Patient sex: M
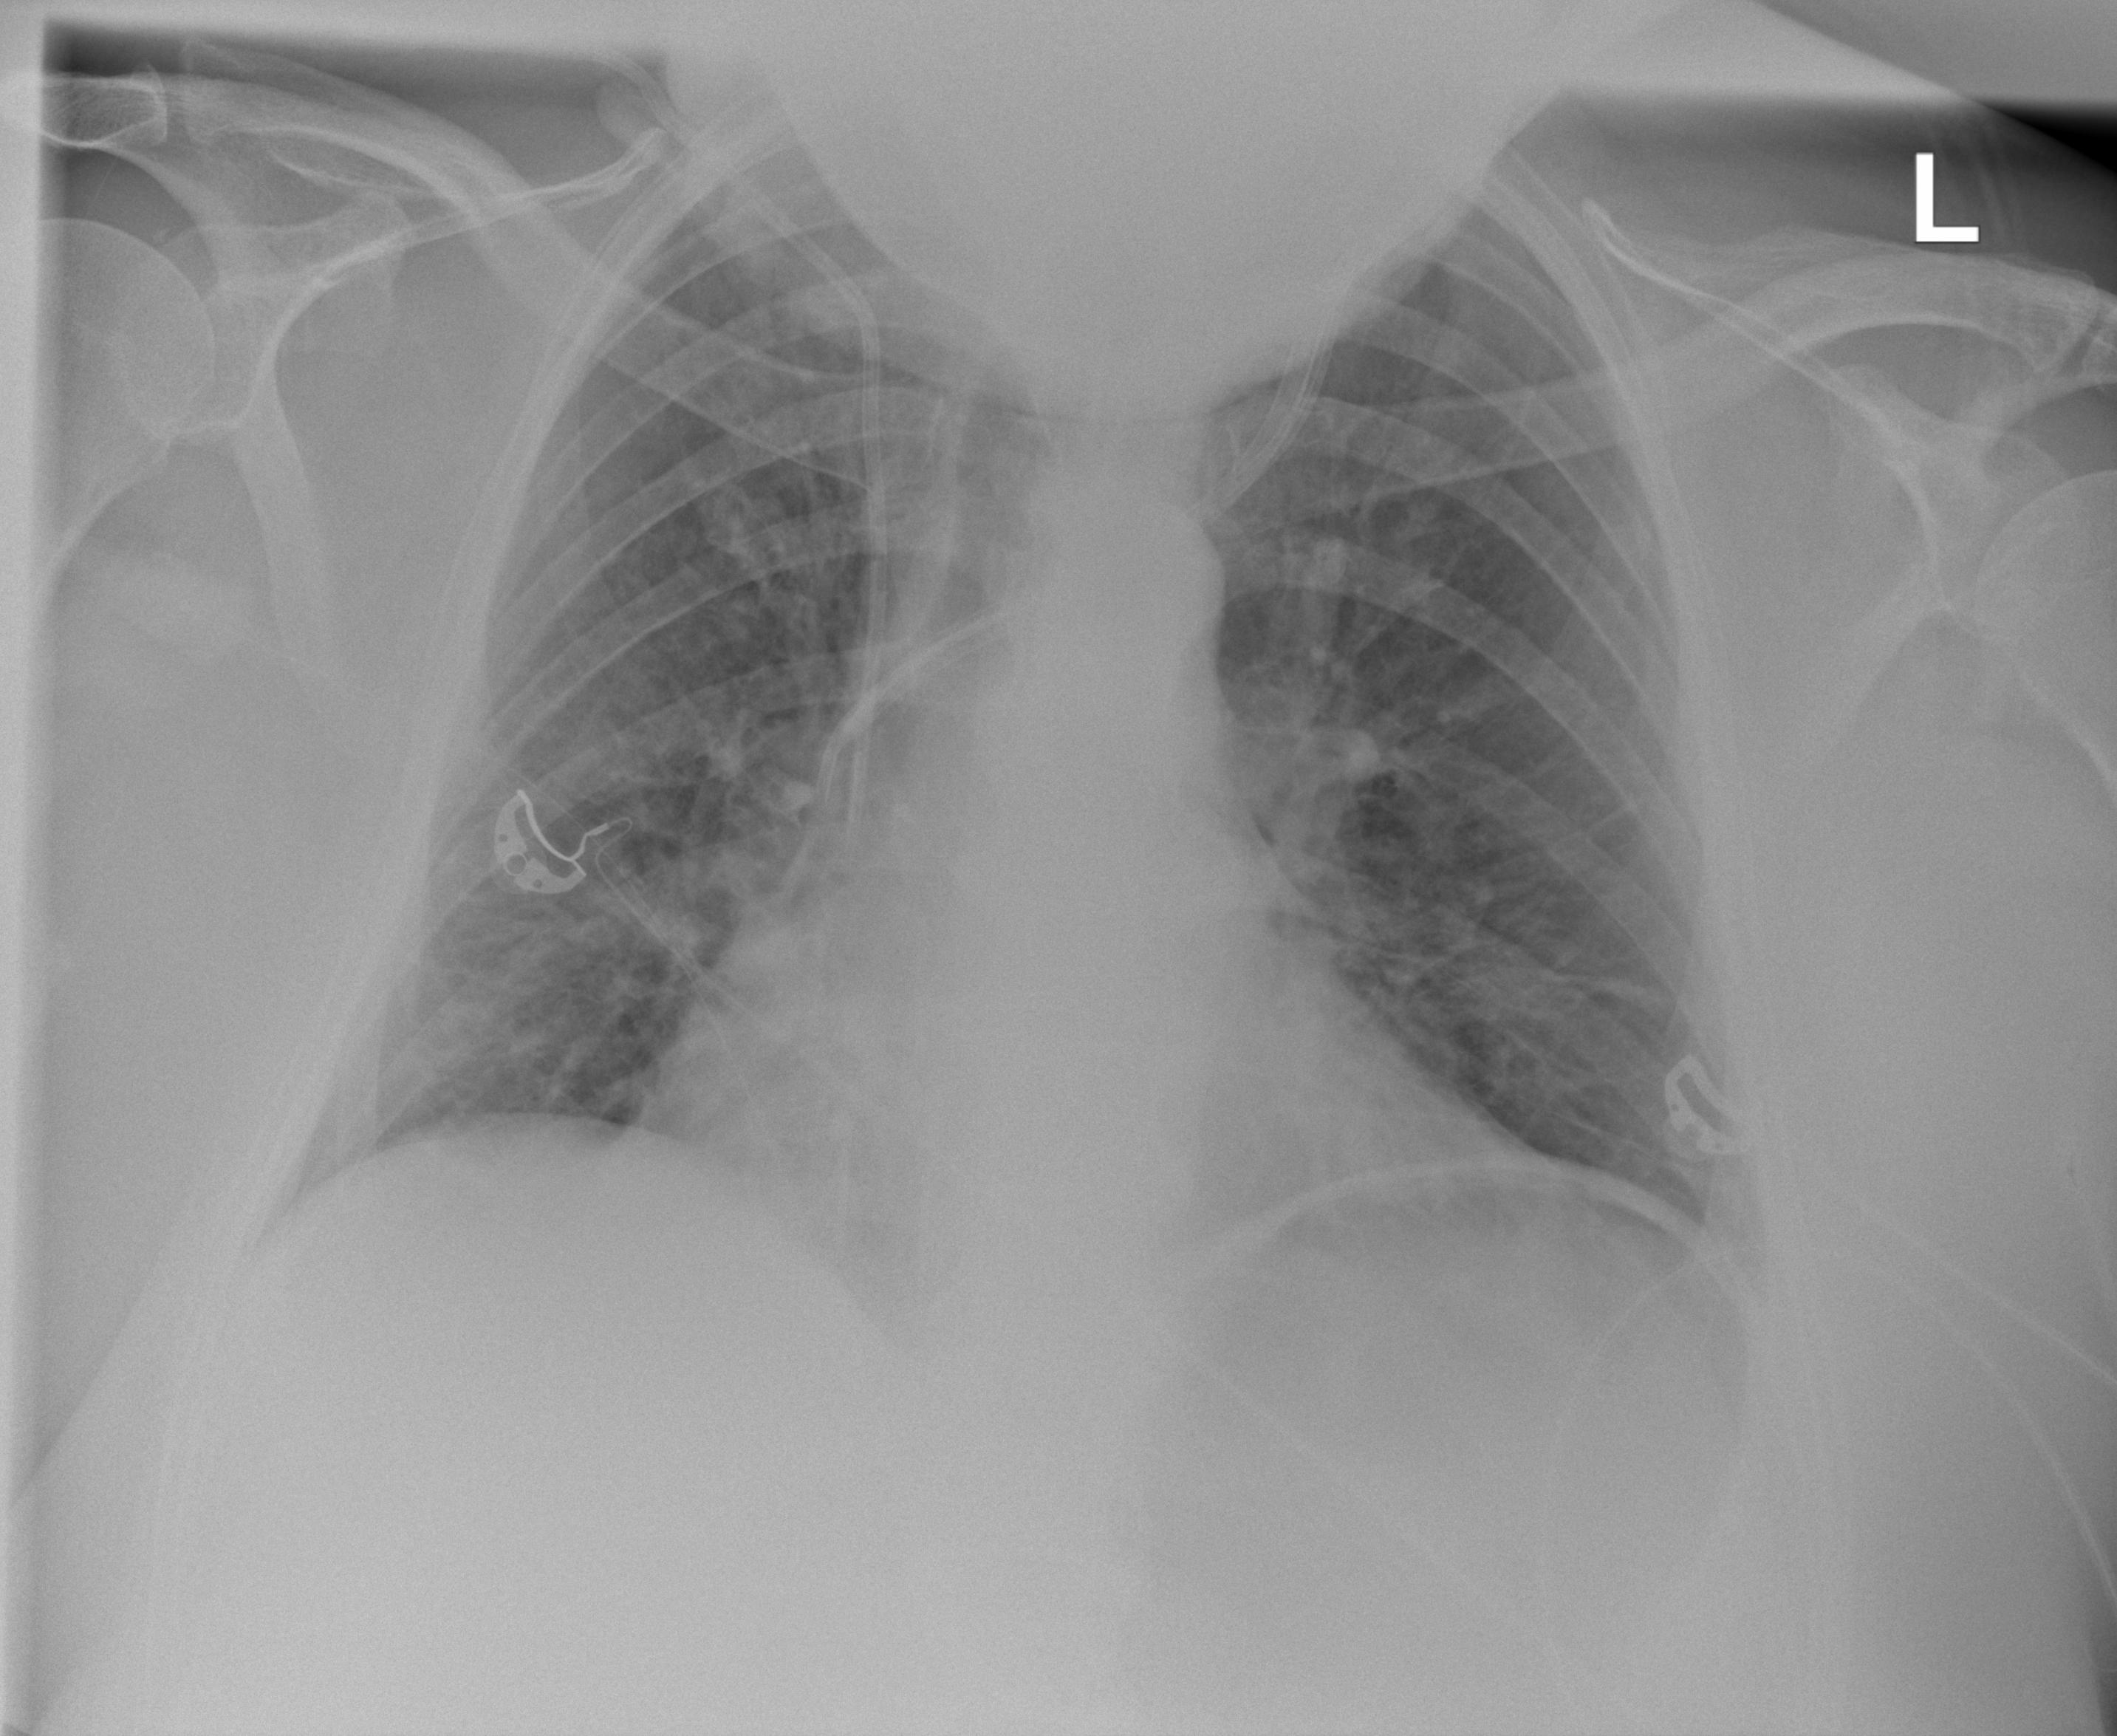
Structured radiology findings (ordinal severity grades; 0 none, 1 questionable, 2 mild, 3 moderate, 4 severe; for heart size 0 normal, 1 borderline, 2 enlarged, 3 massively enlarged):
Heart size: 2
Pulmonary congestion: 2
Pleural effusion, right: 0
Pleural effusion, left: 0
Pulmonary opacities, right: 0
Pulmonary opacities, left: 2
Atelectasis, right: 2
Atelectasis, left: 2